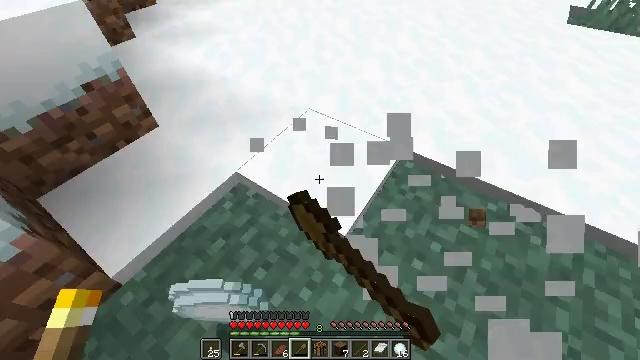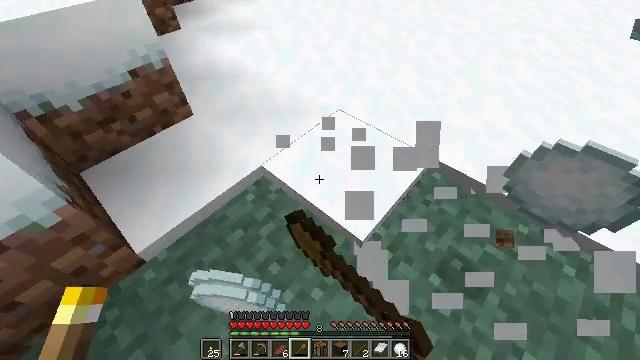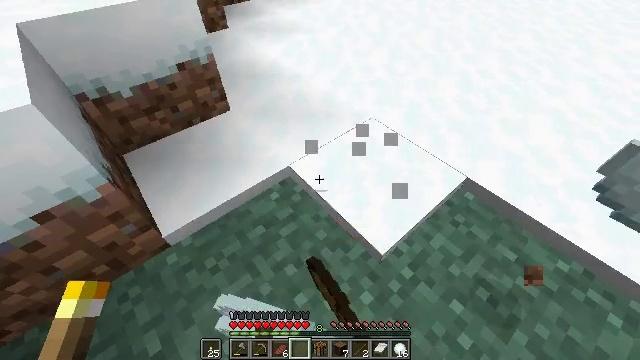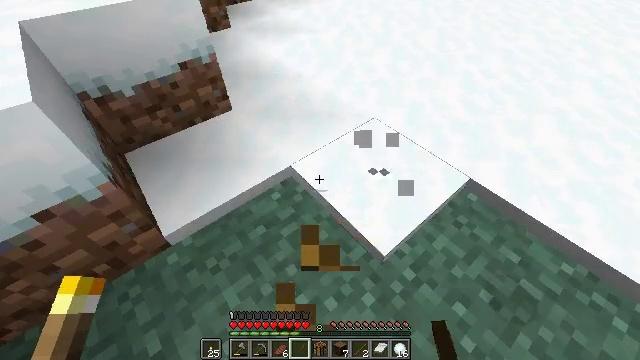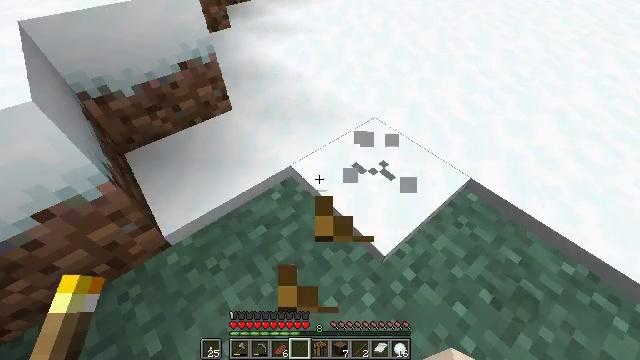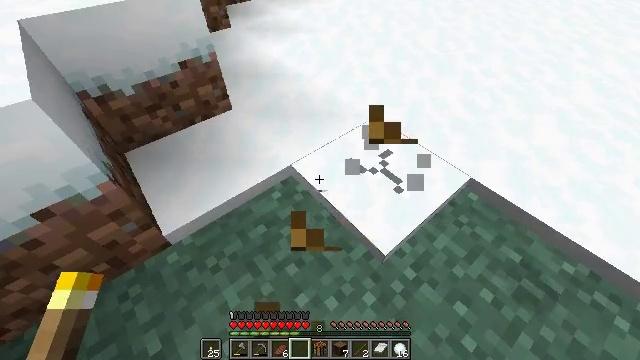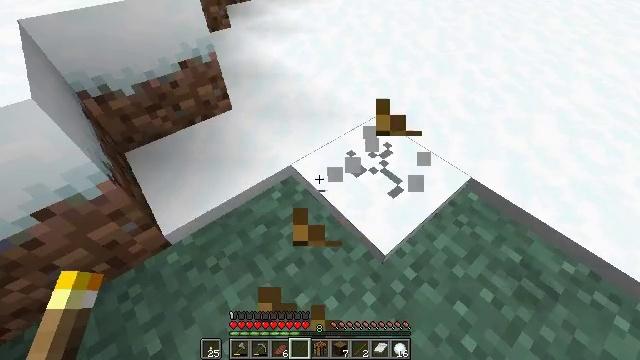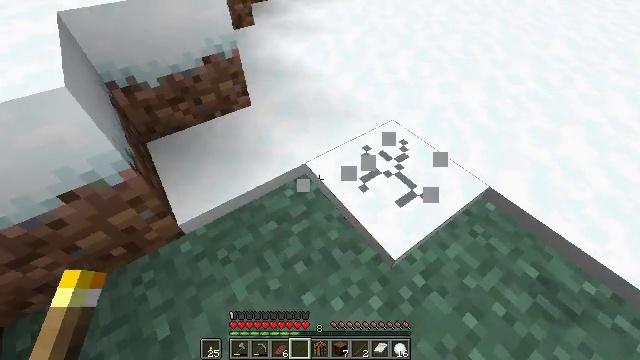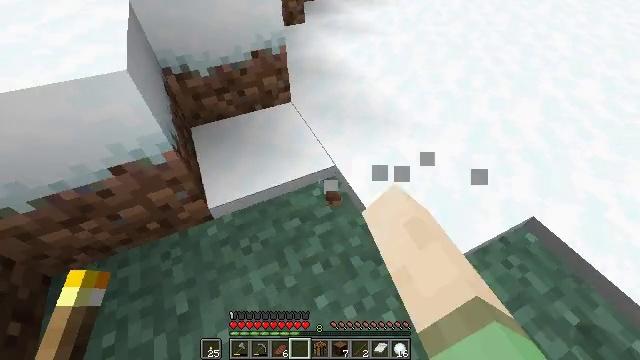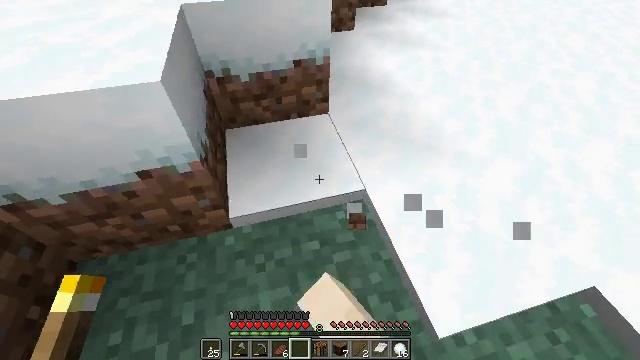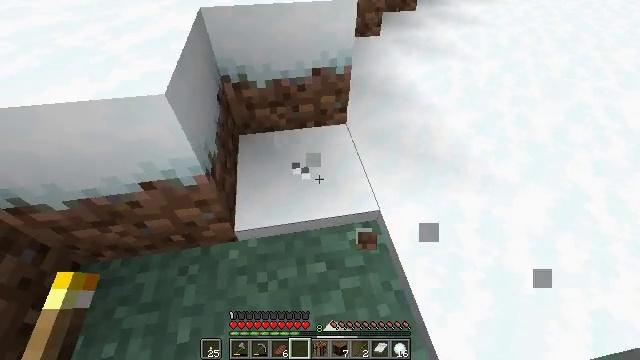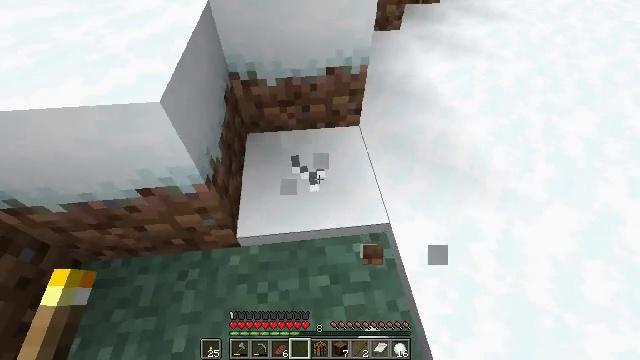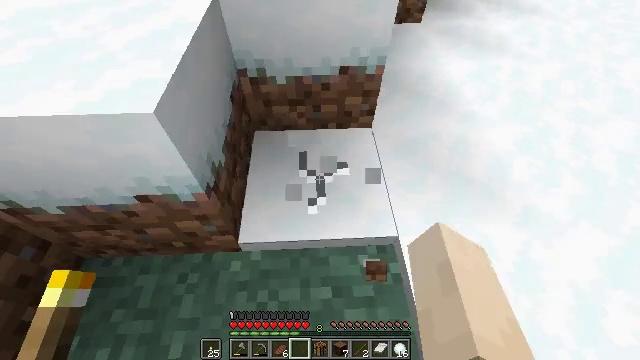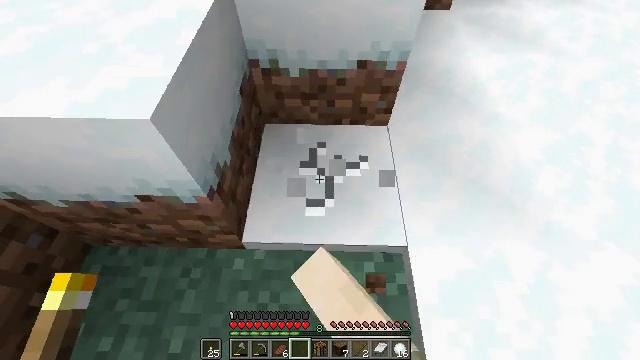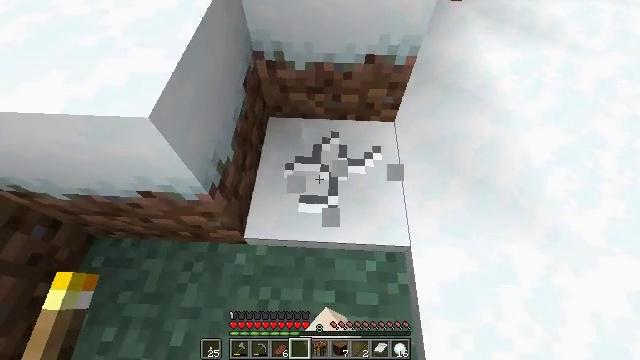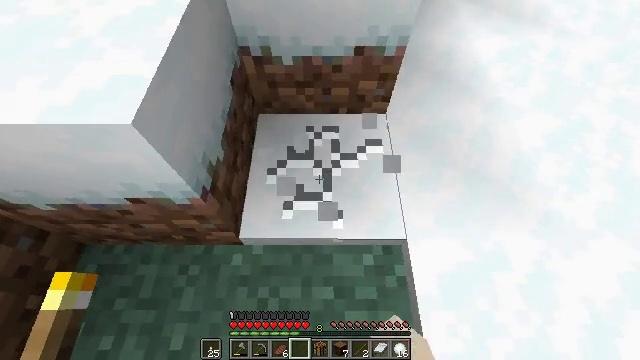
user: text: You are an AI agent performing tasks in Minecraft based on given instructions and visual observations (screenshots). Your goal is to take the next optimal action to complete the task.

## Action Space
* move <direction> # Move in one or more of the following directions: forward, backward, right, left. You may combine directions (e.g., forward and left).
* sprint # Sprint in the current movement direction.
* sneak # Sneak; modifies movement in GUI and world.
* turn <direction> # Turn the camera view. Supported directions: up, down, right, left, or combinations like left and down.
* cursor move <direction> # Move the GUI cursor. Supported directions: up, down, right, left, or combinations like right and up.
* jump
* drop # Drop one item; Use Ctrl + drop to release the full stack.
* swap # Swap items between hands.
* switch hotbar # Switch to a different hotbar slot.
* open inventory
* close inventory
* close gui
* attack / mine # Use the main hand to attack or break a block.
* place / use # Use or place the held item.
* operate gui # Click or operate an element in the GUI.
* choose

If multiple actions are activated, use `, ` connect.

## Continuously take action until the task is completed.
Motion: motion action
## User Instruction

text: Interact with a crafting table to make a snow block.
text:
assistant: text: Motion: turn left, attack / mine
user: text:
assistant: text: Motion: turn left, attack / mine
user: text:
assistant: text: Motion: attack / mine
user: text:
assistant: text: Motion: attack / mine
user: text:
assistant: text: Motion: attack / mine
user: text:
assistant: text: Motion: attack / mine
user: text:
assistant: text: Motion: turn left, attack / mine
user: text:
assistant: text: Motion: move forward, turn left, attack / mine
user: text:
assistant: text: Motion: move forward, turn left, attack / mine
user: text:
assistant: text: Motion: move forward, turn left, attack / mine
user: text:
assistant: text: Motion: move forward, turn left and down, attack / mine
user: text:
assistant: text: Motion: turn left and down, attack / mine
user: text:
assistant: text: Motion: turn left and down, attack / mine
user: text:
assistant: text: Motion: turn left and down, attack / mine
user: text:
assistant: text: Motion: turn right and down, attack / mine
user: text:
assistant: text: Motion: turn right, attack / mine
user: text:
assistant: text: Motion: turn right, attack / mine
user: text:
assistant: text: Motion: turn right, attack / mine
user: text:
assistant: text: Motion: turn right, attack / mine
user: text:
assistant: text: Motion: turn right, attack / mine
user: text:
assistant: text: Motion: no_op
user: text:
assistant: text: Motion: no_op
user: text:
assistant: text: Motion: no_op
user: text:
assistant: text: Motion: open inventory
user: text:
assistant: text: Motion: cursor move right, open inventory
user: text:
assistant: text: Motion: cursor move right
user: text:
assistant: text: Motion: cursor move right and down
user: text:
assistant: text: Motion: cursor move right
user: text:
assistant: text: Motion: no_op
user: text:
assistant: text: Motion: no_op